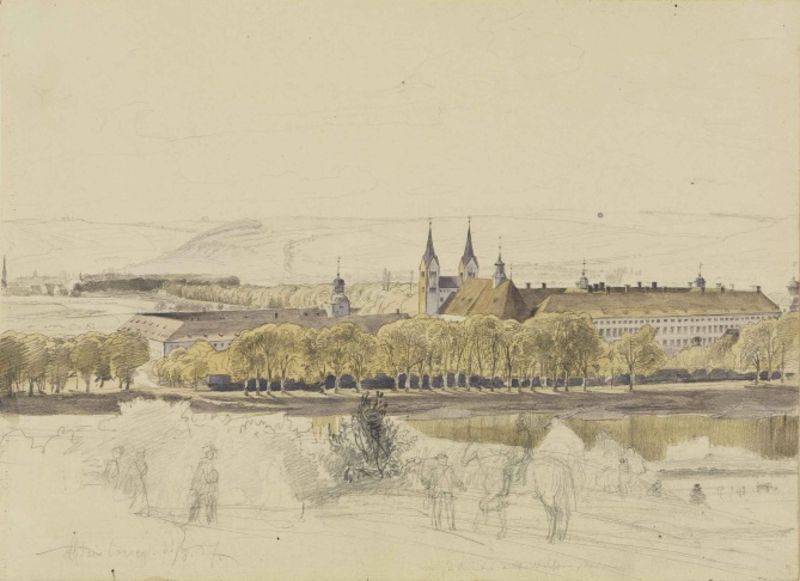
Titel: Blick von Südosten auf die Abtei Corvey
Künstler: Wilhelm Riefstahl
Standort: Karlsruhe
Institution: Staatliche Kunsthalle Karlsruhe
Schlagwörter: baum, berg, gemälde, himmel, laub, mann, meer, schatten, wasser, wolken, aquarell, bäume, fluss, gelb, grün, kirchturm, landschaft, menschen, see, stadt, ufer, braun, bunt, fenster, frau, fussgänger, hell, hintergrund, mitte, männer, schwarz, skizze, strasse, vordergrund, weiss, zeichnung, anlage, blick, dach, gebäude, haus, rot, schloss, schnee, tiere, weg, wiese, beige, leute, malerei, architektur, blass, spitze, bild, signatur, baumstamm, birken, feld, horizont, häuser, hügel, natur, spiegelung, strauch, weide, busch, gehen, gewässer, kirche, sträucher, wege, wiesen, insel, land, personen, spitzen, krone, renaissance, tal, wald, anhöhe, bauern, kamin, pferd, pferde, reiter, schornstein, turm, weiher, deutschland, reiten, aussicht, farbig, schrift, papier, ansicht, fassade, ort, vedute, spiegelbild, studie, berge, gebirge, dorf, dächer, giebel, schornsteine, allee, farbe, grafik, vergilbt, herbst, hof, winter, hügellandschaft, idylle, fabrik, arbeiter, stämme, deutsch, baumkrone, bauer, kirchen, kirchtürme, panorama, stadtansicht, tusche, burg, weiden, bayern, kloster, kreuz, türmchen, türme, dom, schraffur, radierung, koloriert, bleistift, helm, entwurf, unterzeichnung, stift, unvollendet, kathedrale, schoss, farb, hügelig, mauern, residenz, lanschaft, wanderer, durchsichtig, romanik, reflektion, alle, mönche, bodensee, zentrum, abtei, unfertig, schemen, gaul, sakral, bau, durck, alleee, bund, dort, buntstift, and, doppeltürme, kriche, gebäuden, vorzeichnung, wall, romanisch, komplex, karlsruhe, westwerk, aquarelliert, strichzeichnung, dachreiter, universität, coloriert, klosteranlage, zwillingstürme, baume, unvollständig, landchaft, linden, wasserfläche, non finito, pfed, baumallee, ettal, anscht, donau, ortsansicht, menshcen, farbzeichnung, grune, hannover, reite, freising, gestüt, bumt, kirchtürm, sztadt, 1750, aqualrell, benediktbeuern, rudof von alt, nicht vollendet, bundzeichnung, ich sehe tote menschen, vom flohmarkt, aquaell, 19. jh., zkirche, leonhardi, skizzt, 7kirche, retier, domtürme, klosterbau, sitnatur, donaukloster, tafelberge, hf, jkloster, aquarelöl, karlsruhge